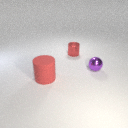
large red rubber cylinder to the left of small red metal cylinder